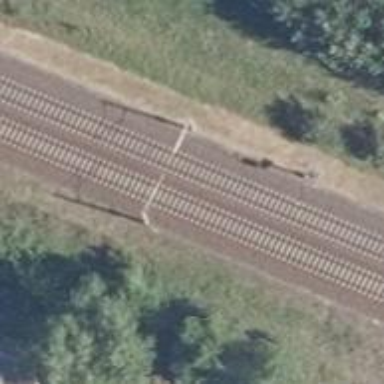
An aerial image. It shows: Railway milestone with catenary mast.